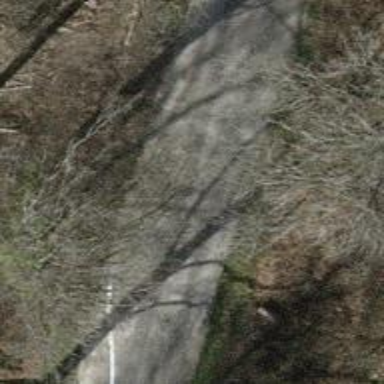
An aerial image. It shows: Unclassified road with asphalt surface.